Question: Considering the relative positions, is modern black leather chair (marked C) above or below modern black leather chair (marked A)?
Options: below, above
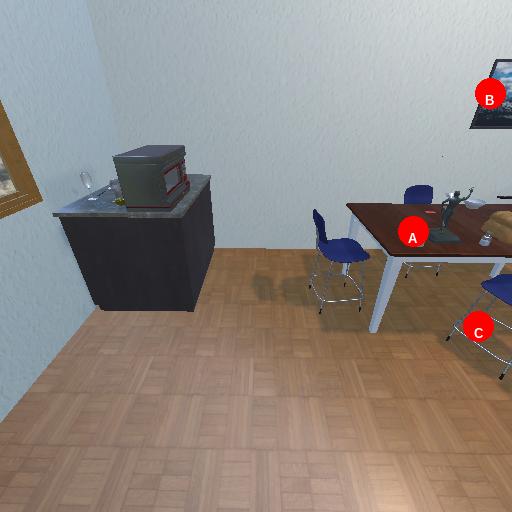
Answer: below